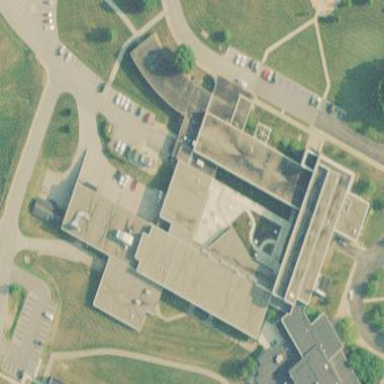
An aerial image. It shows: College building.